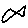
Label: fish